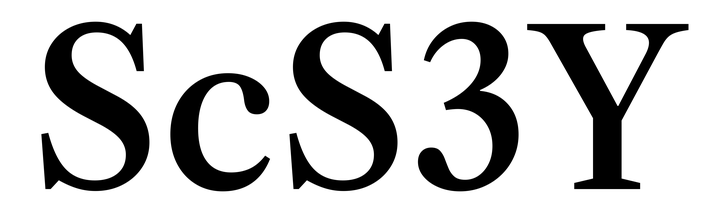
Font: LibreCaslonText_Medium